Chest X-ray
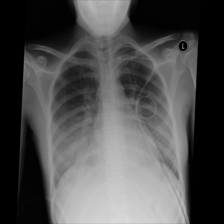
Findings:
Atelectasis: negative
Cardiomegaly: negative
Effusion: negative
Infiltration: negative
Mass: negative
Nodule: negative
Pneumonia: negative
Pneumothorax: negative
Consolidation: negative
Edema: negative
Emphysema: negative
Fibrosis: negative
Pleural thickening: negative
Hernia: negative